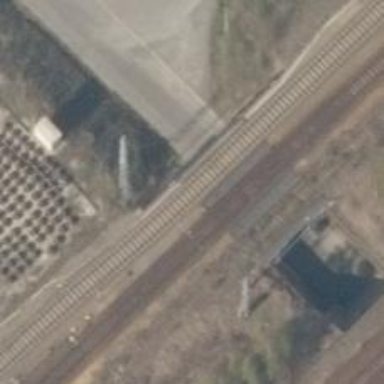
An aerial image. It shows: Bridge with electrified railway tracks featuring contact line.